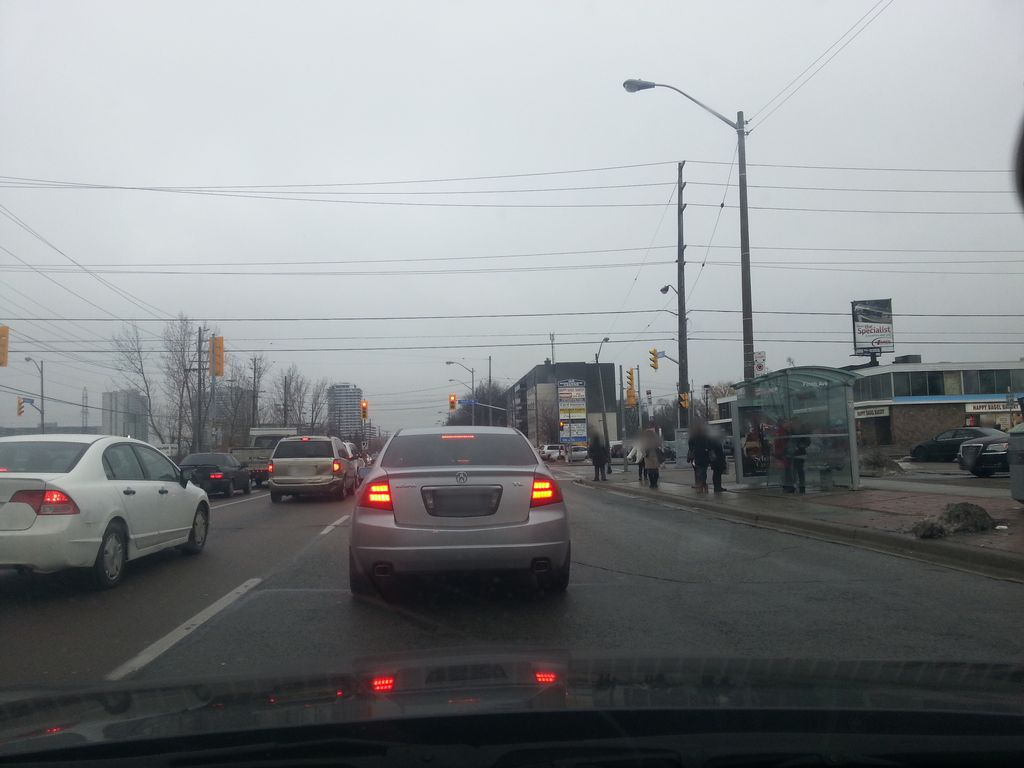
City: toronto